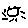
Label: sun